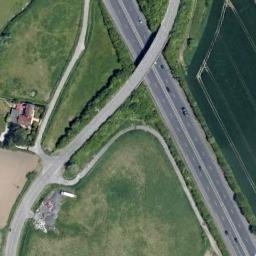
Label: overpass